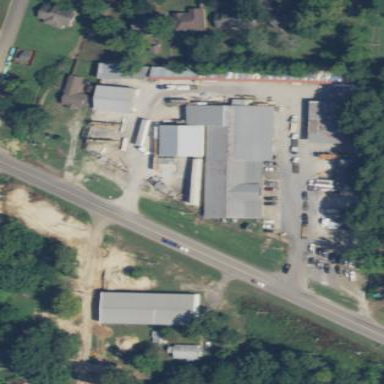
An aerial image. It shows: Hardware shop located inside building.